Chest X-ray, AP view. Patient: 51 years old, sex M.
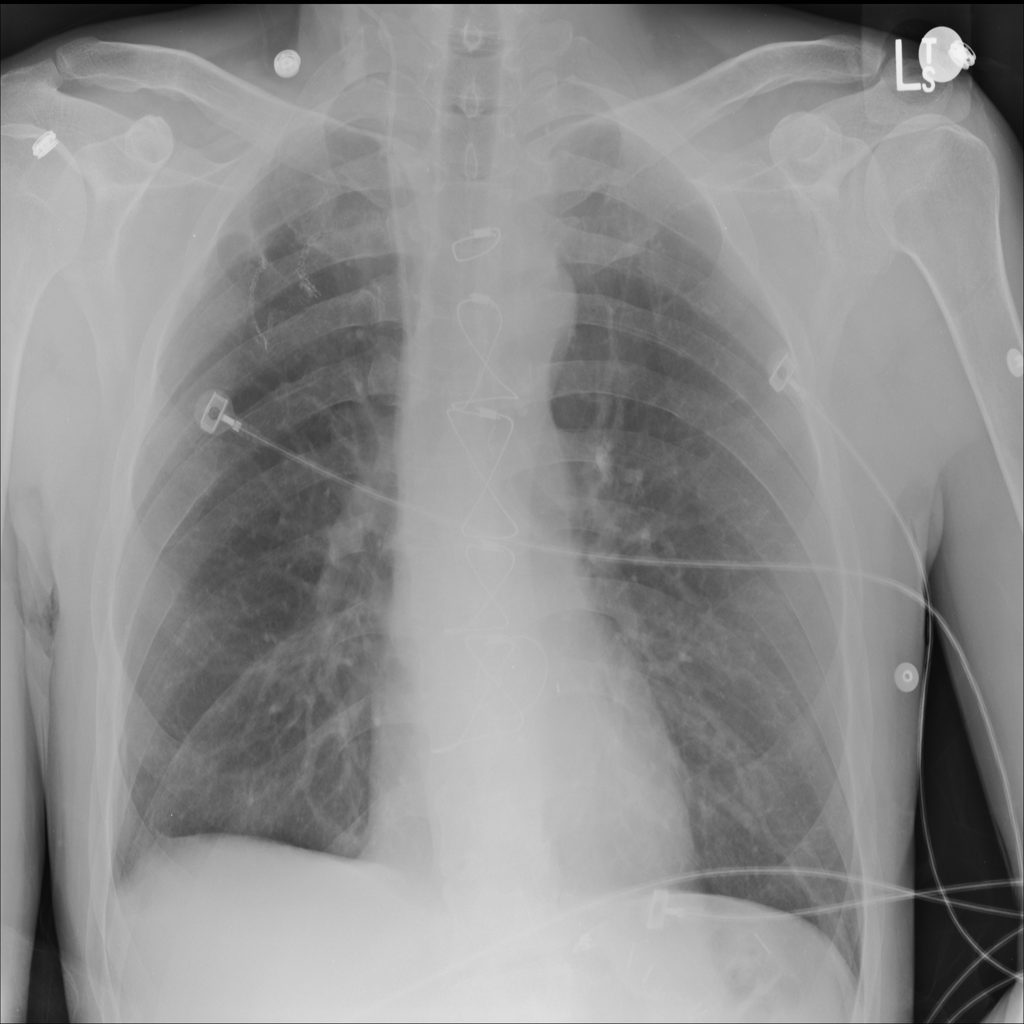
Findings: No Finding